Question: Exist a lot of such questions, but nothing helps?
I try to click "save" button, before I have successful sent values with Selenium to table.
I try this code:
'''
river.findElement(By.xpath("//*[@id='field_0_9']")).click();
'''
I have no exceptions here, just this code line do nothing.
Also I try by CSS selector:
'''
driver.findElement(By.cssSelector("input[type='sybmit'][value='Save']")).click();
'''
same problem.

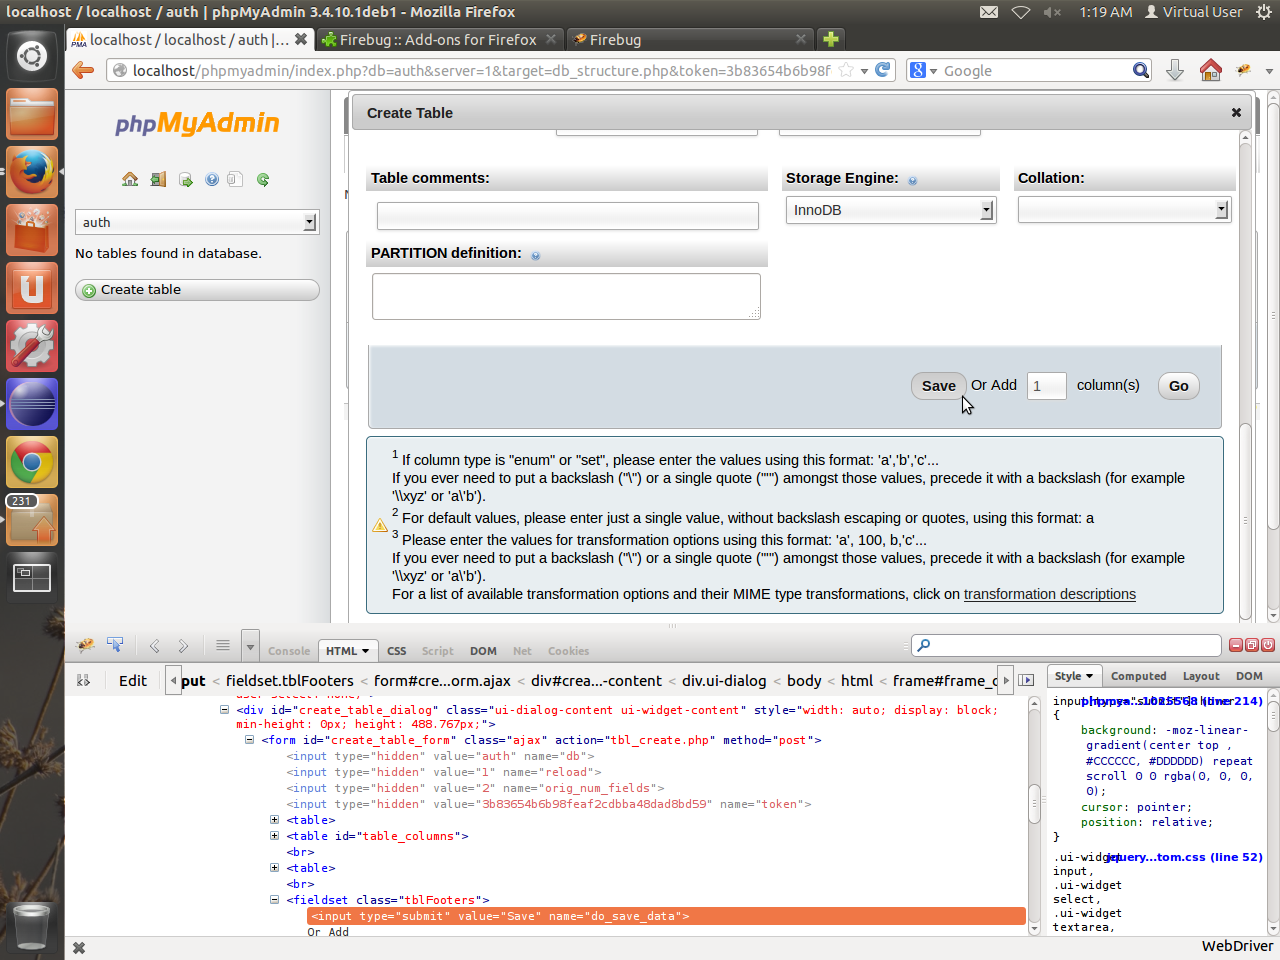
Answer: The problem is that the save button is nested in a frame. Try this:
'''
driver.switchTo().defaultContent();
driver.switchTo().frame(driver.findElement(By.xpath("//*[@id='frame_content']")));
driver.findElement(By.xpath("//input[@name='do_save_data']")).click();
'''